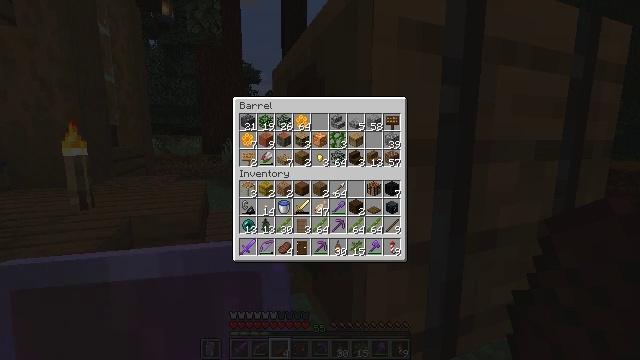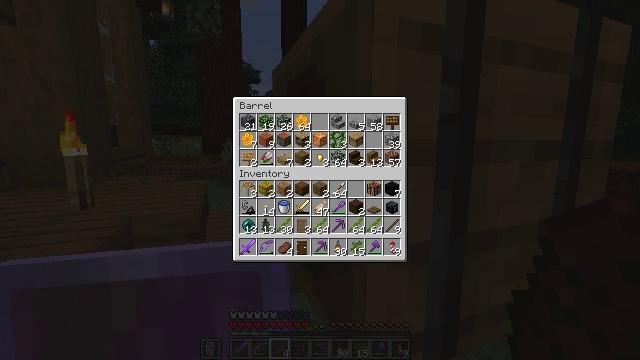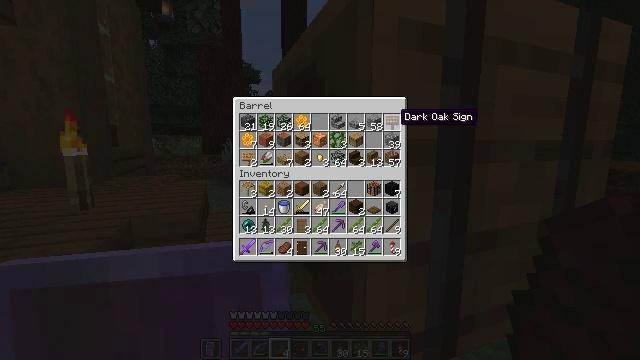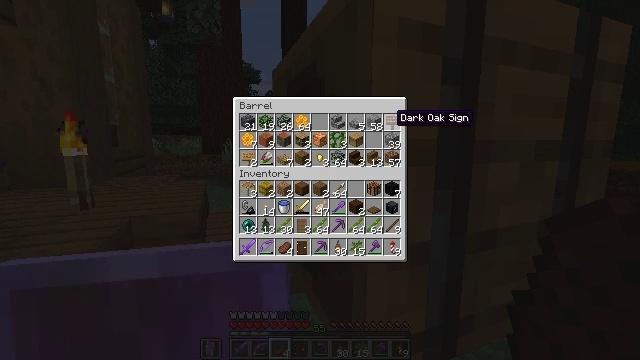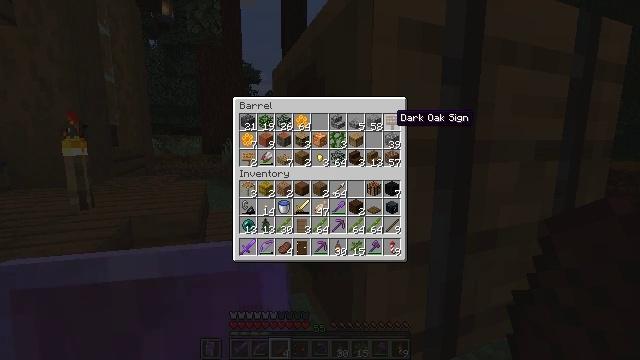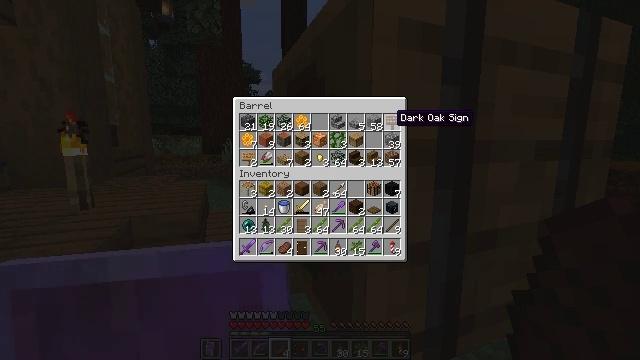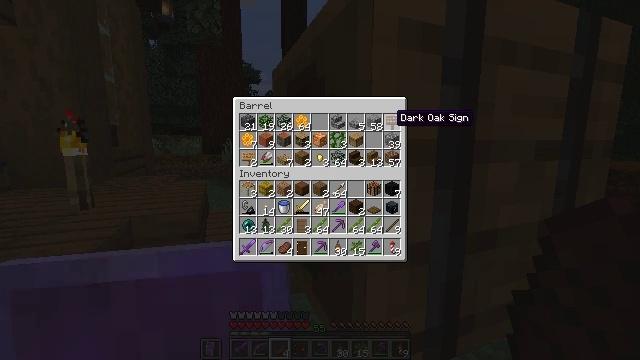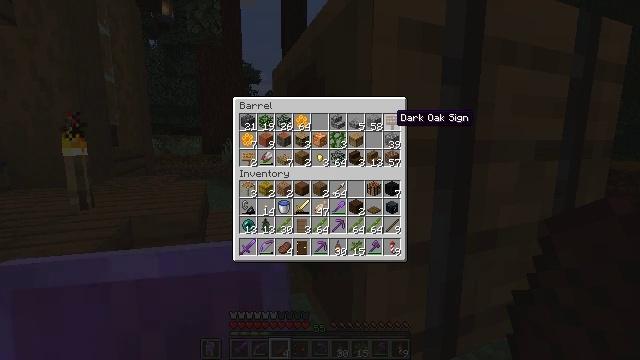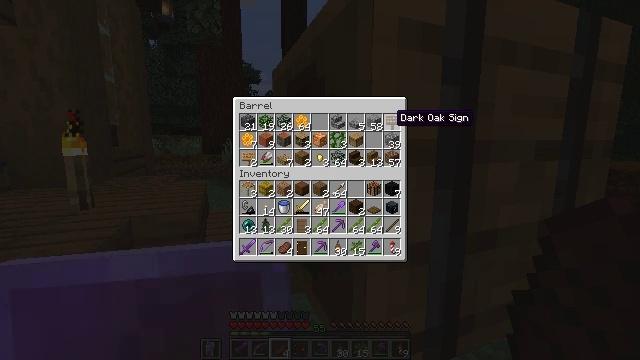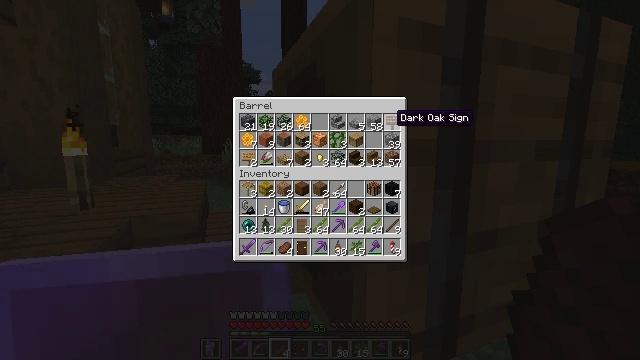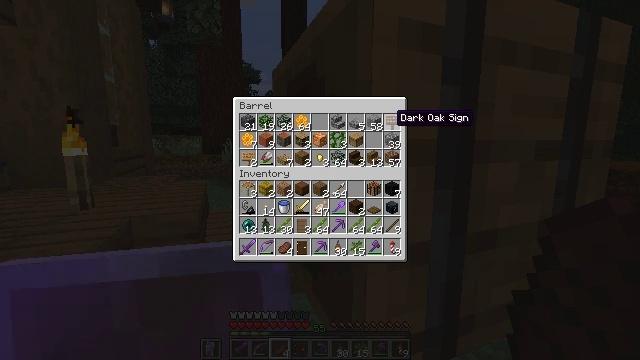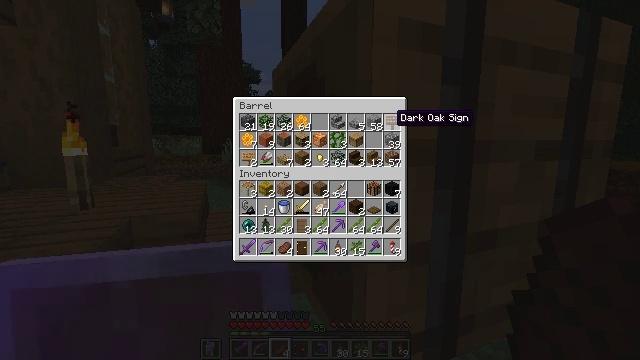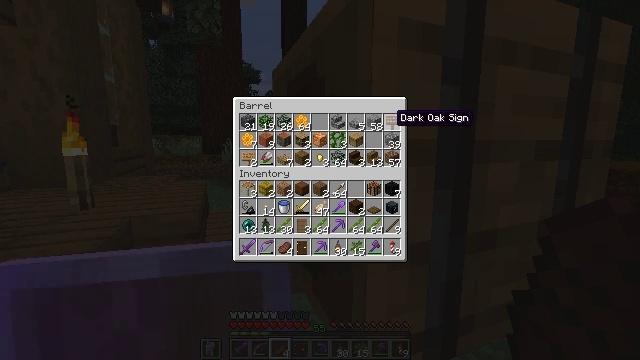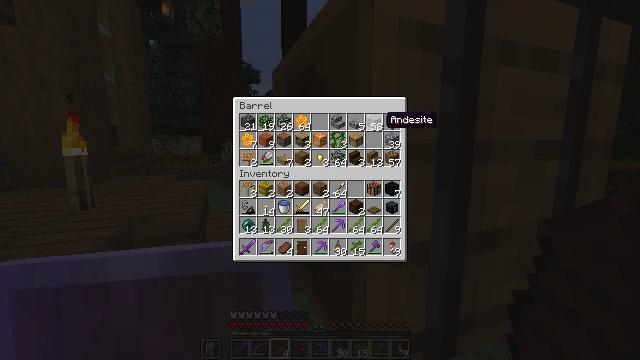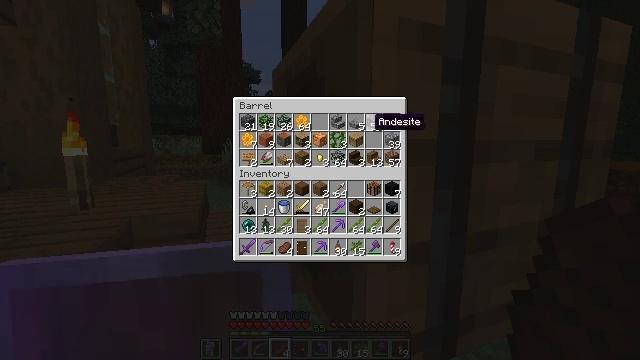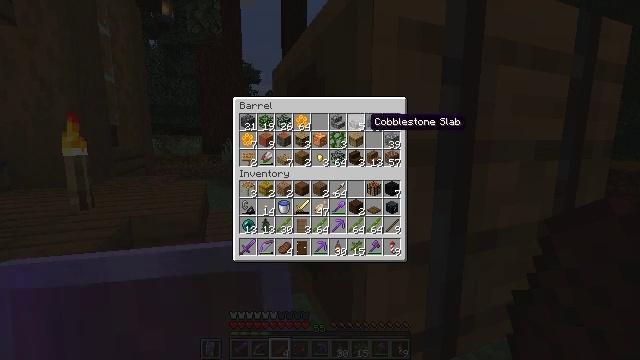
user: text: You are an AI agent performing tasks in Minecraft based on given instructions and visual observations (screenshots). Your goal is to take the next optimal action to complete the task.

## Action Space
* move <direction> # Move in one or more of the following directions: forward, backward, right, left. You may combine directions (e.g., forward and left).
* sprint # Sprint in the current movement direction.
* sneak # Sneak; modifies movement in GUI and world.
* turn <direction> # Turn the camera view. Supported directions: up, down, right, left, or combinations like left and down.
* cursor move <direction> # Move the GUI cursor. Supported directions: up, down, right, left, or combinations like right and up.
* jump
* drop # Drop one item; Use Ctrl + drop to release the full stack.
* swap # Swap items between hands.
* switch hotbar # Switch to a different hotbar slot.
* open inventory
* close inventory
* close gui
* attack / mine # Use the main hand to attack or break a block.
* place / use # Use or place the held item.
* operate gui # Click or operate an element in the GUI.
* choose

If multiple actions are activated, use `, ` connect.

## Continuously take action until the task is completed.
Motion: motion action
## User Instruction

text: Remove and gather vines.
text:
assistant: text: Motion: no_op
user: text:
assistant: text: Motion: turn left
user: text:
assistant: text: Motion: no_op
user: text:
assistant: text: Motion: no_op
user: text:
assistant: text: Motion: no_op
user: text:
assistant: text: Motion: no_op
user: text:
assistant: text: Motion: no_op
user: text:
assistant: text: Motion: no_op
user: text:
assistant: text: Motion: no_op
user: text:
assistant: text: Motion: no_op
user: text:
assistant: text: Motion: no_op
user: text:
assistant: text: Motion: no_op
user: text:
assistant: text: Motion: turn left
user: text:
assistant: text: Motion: turn left
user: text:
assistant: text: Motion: no_op
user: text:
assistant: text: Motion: no_op
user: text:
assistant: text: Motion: no_op
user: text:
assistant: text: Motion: no_op
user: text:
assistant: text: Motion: no_op
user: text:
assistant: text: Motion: no_op
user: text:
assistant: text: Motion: no_op
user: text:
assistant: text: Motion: no_op
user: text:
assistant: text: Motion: no_op
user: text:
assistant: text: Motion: no_op
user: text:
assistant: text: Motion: sneak
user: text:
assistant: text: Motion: sneak
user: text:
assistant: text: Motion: sneak
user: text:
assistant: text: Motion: sneak
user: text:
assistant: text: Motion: sneak
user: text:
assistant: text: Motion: sneak, attack / mine